Interaction volume radius: 10 \u00c5
Interaction volume height: 10 \u00c5
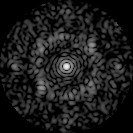
Disorder parameter: 0.7207